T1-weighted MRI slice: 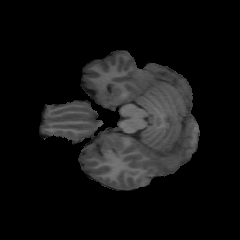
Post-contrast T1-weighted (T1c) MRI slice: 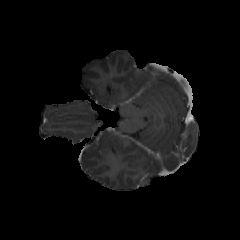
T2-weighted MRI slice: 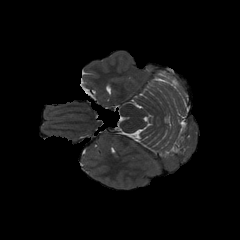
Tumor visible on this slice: no